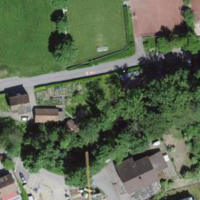
EUNIS habitat code: 55
Species observed at this site:
Prunella vulgaris